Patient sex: M
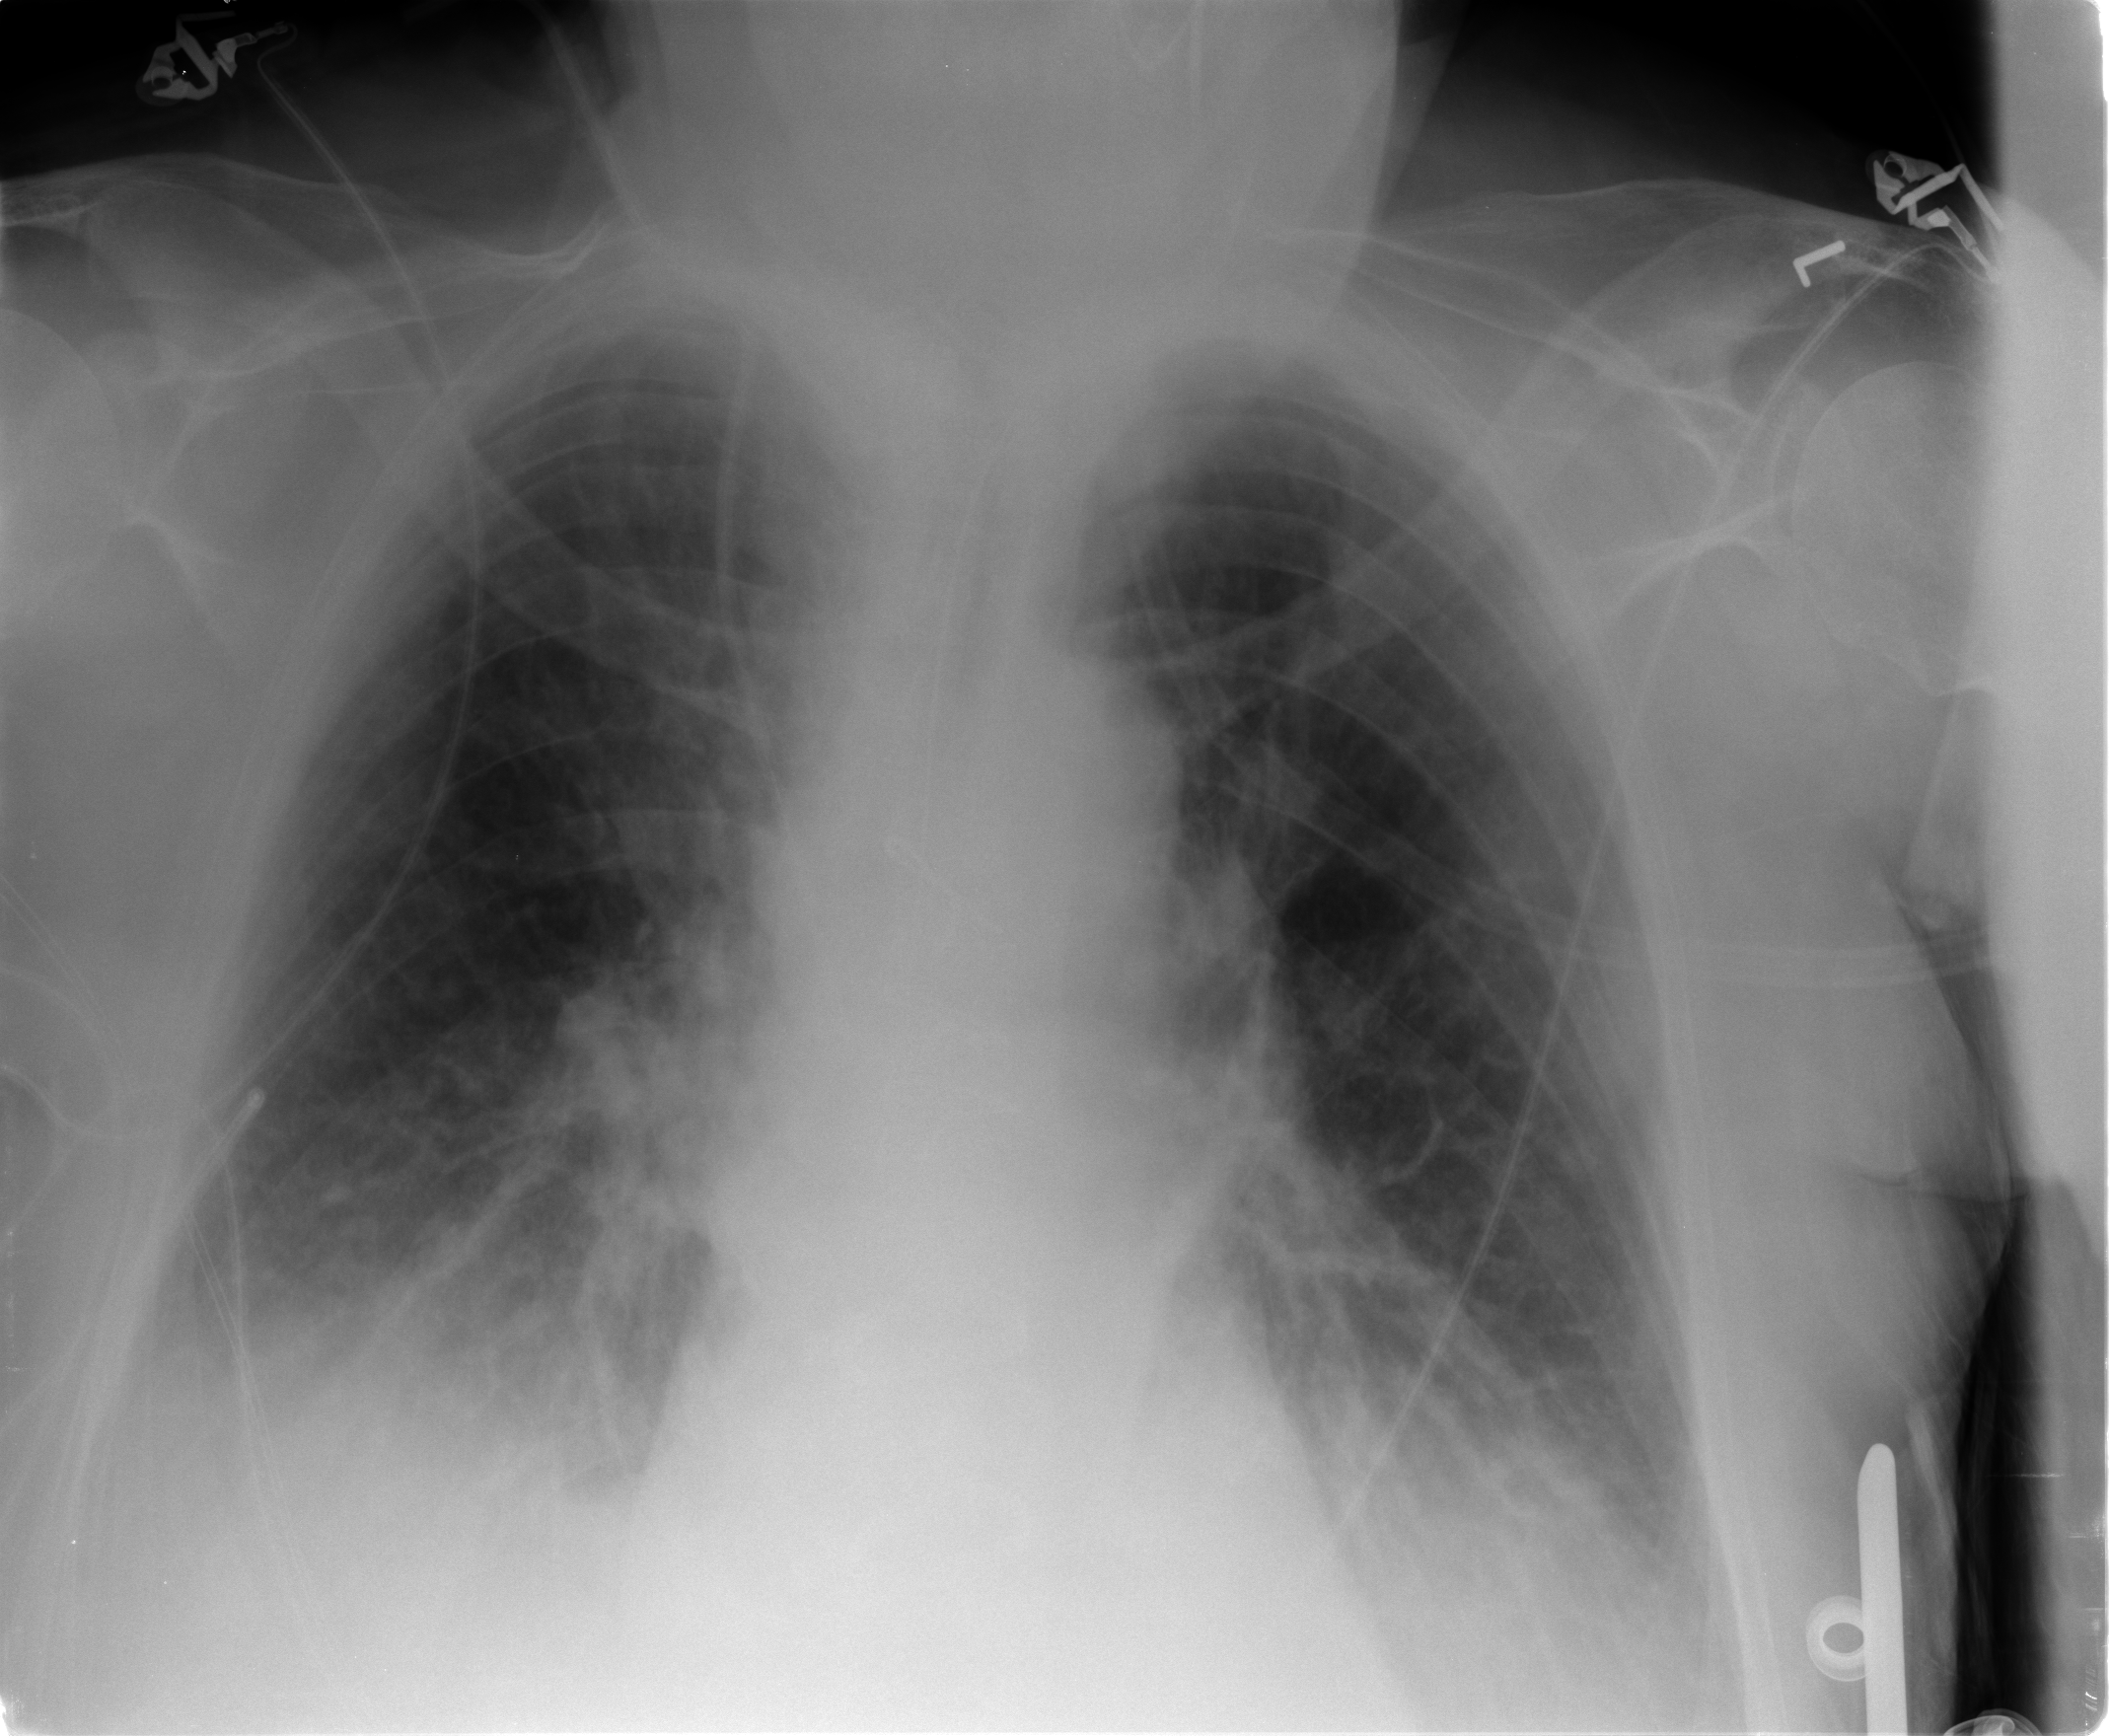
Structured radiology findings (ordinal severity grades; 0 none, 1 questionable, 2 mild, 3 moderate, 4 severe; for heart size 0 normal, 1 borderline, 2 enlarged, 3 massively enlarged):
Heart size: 0
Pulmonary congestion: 2
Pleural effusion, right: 2
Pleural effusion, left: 2
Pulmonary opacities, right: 0
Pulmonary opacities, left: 0
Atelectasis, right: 3
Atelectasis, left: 3